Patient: sex M, age 73
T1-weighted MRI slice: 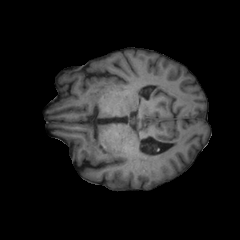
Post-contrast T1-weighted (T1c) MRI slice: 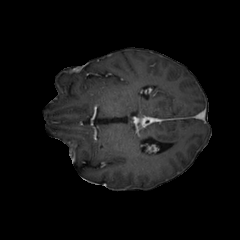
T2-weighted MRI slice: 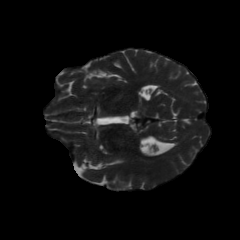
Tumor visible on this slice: no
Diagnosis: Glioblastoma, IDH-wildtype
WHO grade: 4